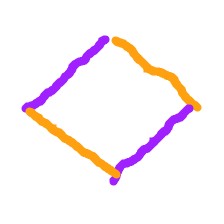
Shape: rhombus